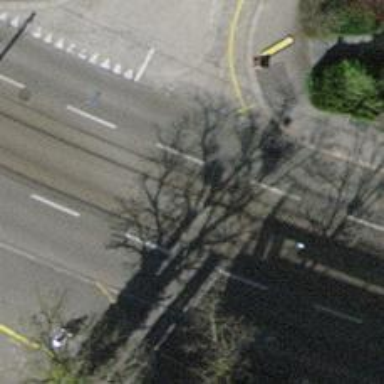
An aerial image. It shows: Secondary road with asphalt surface and sidewalks on both sides.